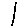
Label: line